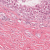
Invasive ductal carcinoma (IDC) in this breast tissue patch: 0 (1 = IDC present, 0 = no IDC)